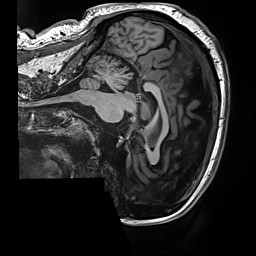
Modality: T1w
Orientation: sagittal
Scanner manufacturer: siemens
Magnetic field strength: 3 T
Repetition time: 2.5 s
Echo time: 0.00299 s